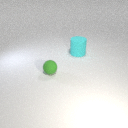
small green rubber sphere in front of large cyan rubber cylinder